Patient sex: M
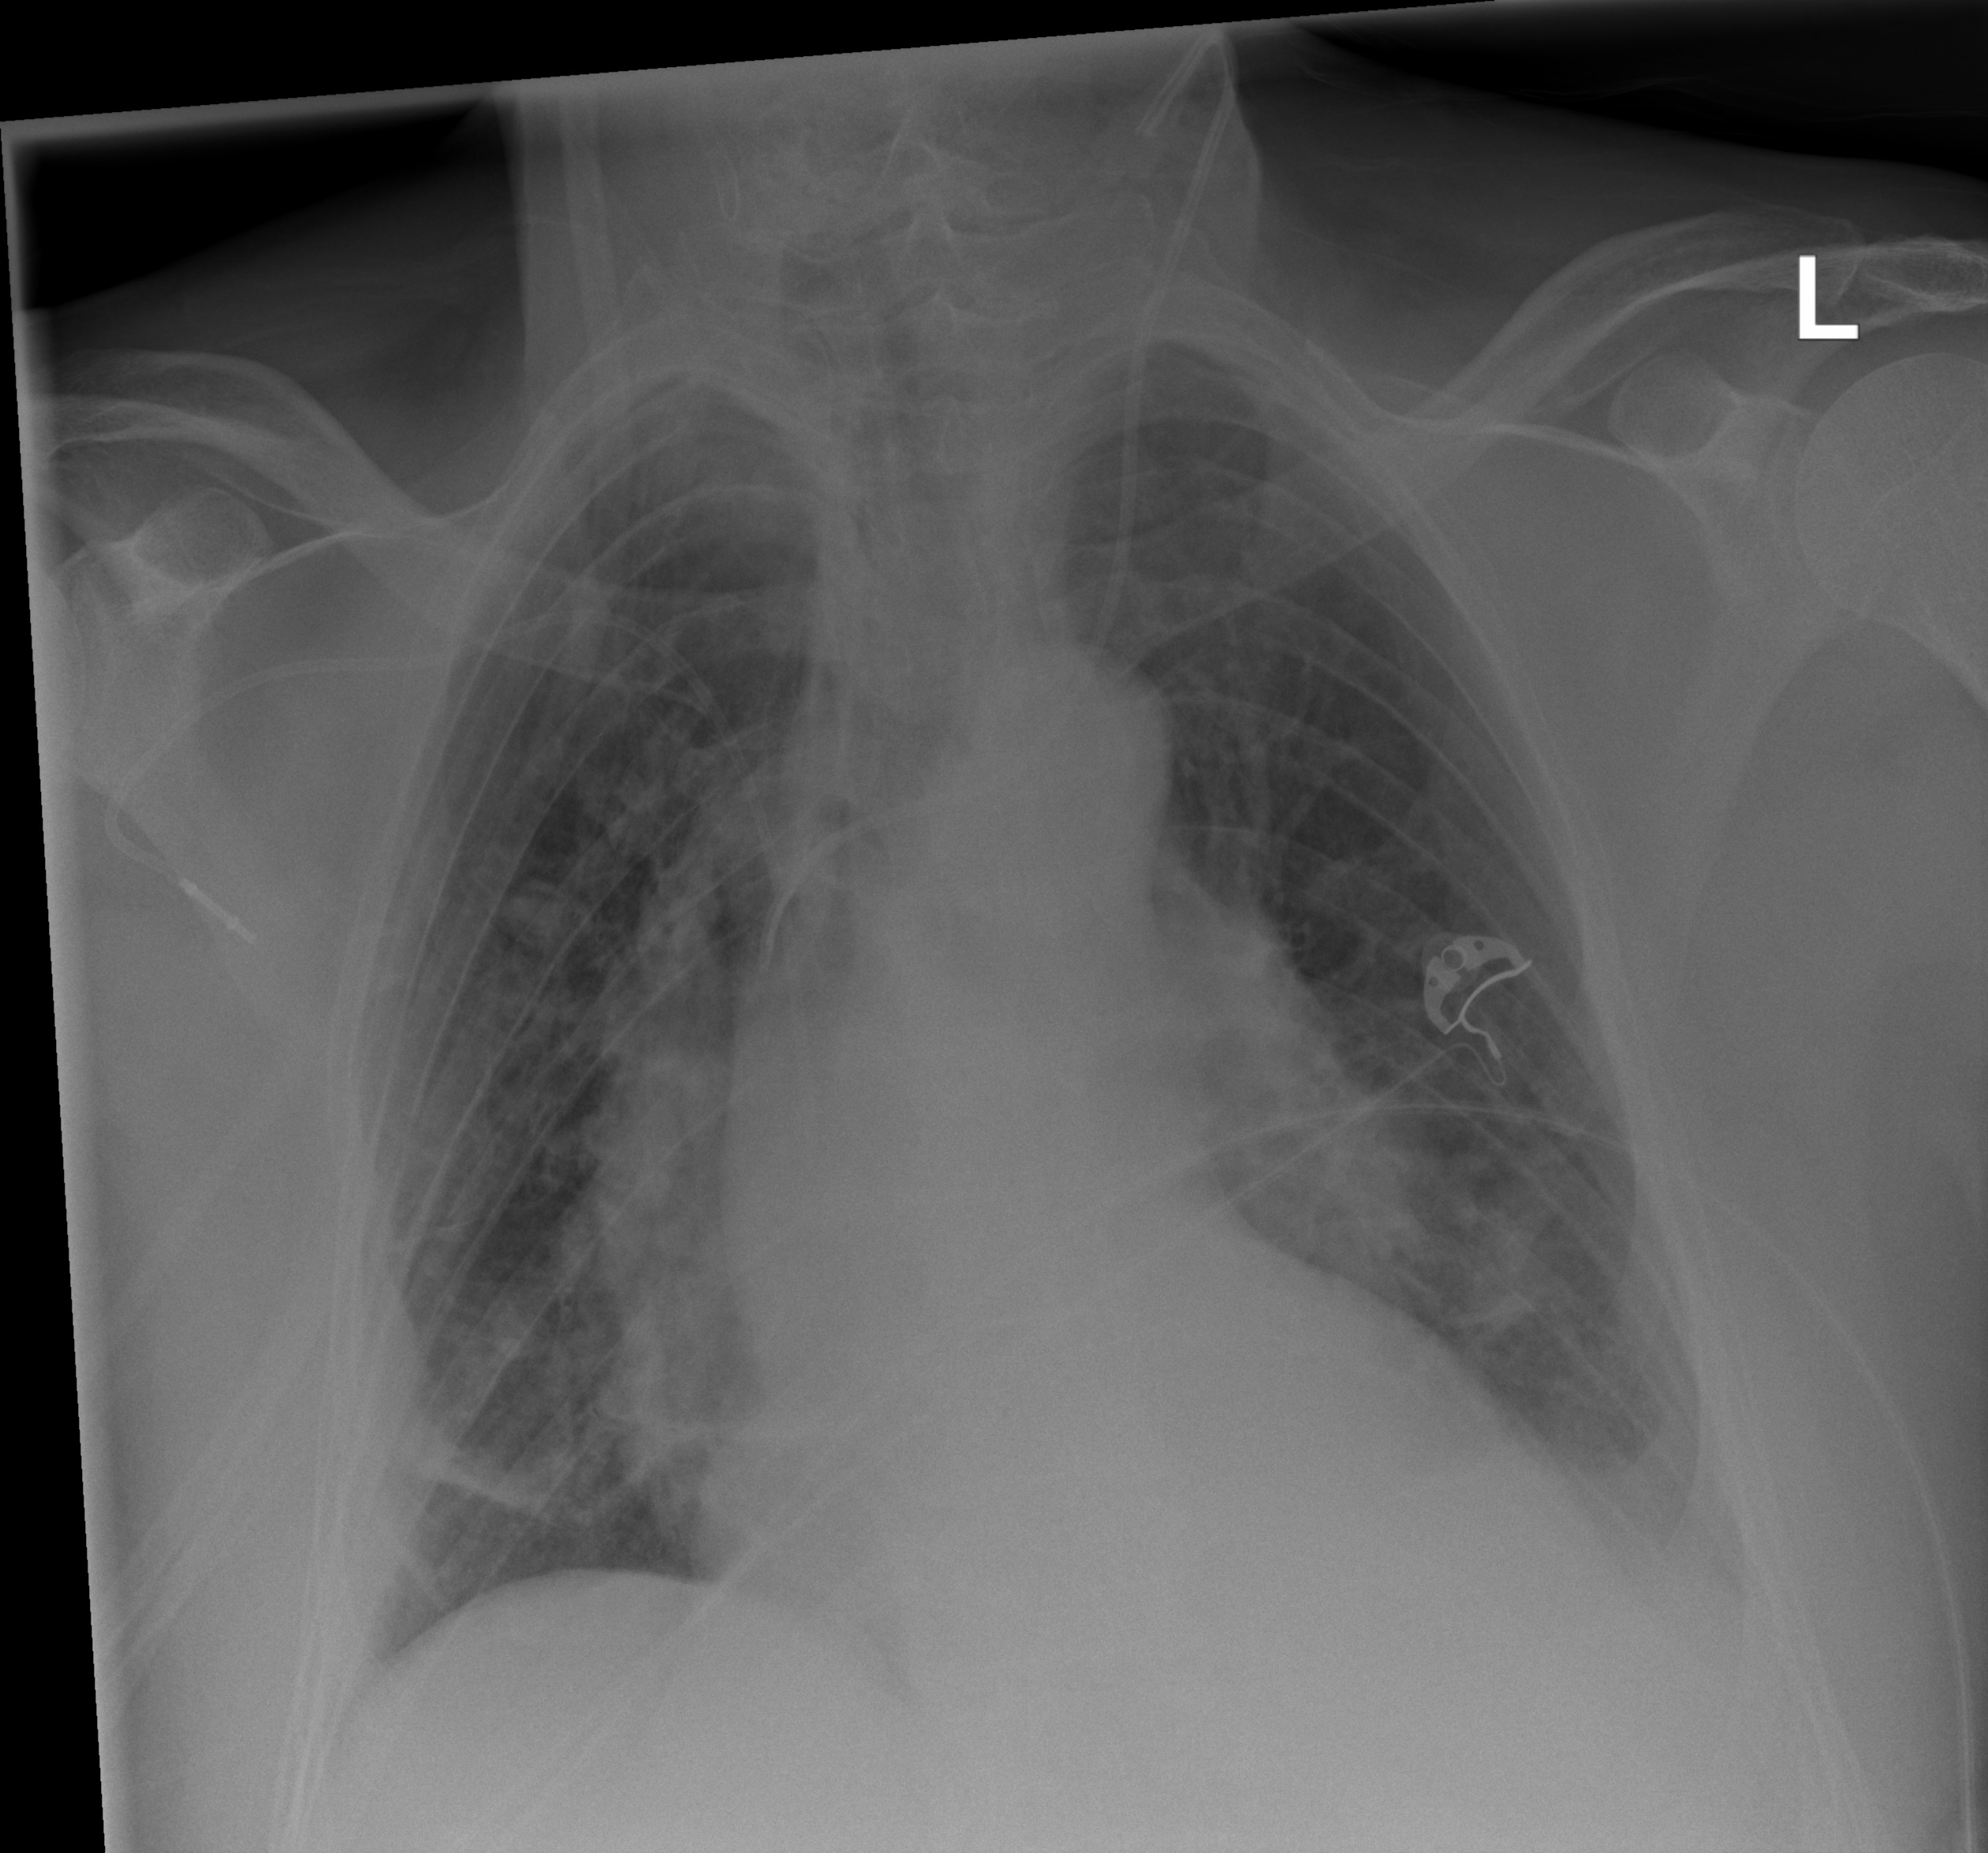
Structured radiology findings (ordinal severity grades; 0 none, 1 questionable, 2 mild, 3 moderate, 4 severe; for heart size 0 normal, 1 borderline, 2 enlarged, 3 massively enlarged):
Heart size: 2
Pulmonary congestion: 2
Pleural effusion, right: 1
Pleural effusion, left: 2
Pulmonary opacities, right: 2
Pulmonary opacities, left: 2
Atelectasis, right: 2
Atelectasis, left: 2